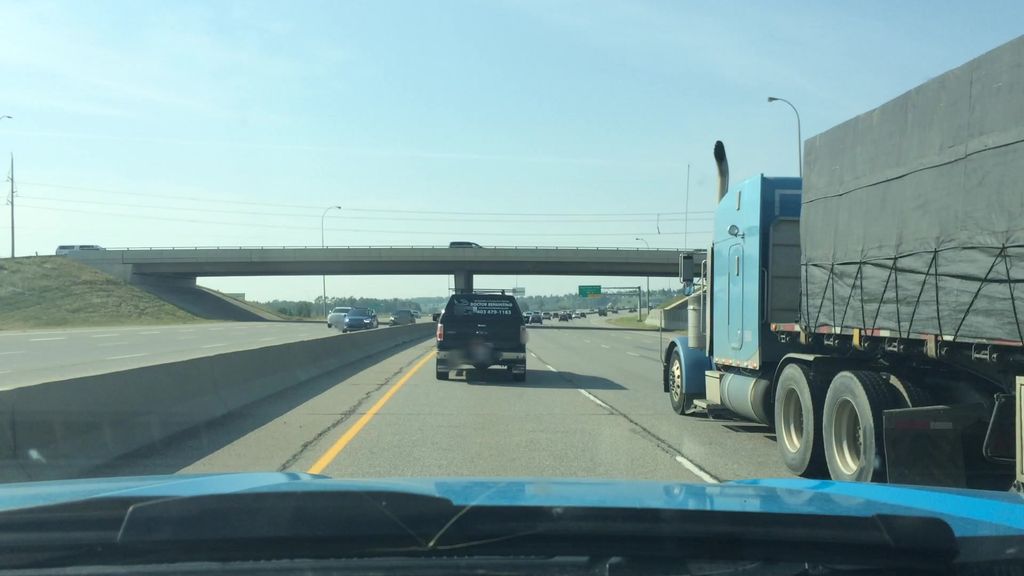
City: calgary